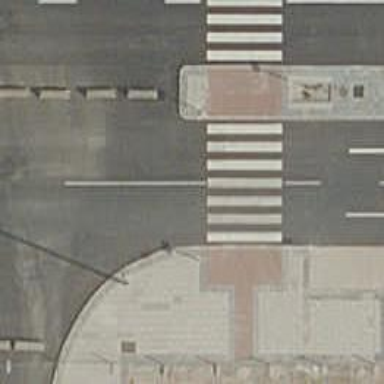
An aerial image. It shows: Uncontrolled zebra crossing on the road.